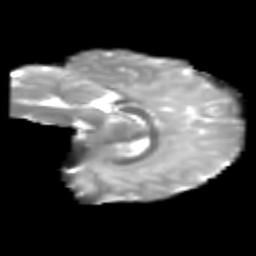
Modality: T2w
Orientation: sagittal
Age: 7
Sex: female
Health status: healthy